Field crop: tomato
Growth stage: 1
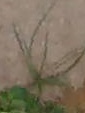
Species: cyperus